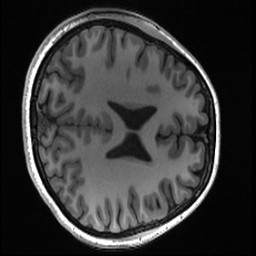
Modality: T1w
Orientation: axial
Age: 18
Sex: female